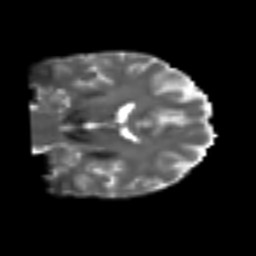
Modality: T2w
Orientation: coronal
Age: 53
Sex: male
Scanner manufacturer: siemens
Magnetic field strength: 3 T
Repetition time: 4.999 s
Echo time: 0.07946 s